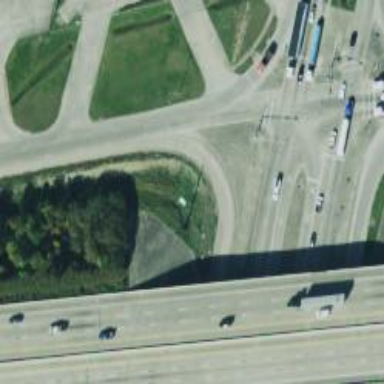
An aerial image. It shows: Secondary link road.